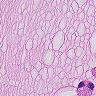
Metastatic tissue present: yes